Question: I am new to Expression Blend. I want to create a custom user control which consists of an image control. I want to be able to set different image source for each instance of the custom control. I am able to do this in code-behind, but I couldn't find a way to do this directly inside Expression Blend (like what can be done to the image control in property panel). The image control inside the custom control is not accessible in the visual tree. If I change the image source in the custom control xaml, it applies to all instances.
For example in this window visual tree, the custom user control appears only as one item, I couldn't access the image control inside it.

So I want to know is it possible to configure UI elements of a custom user control inside Expression Blend? If so, how?
The reason I am asking is because I am working on Silverlight for Embedded. So the xaml and code-behind are in different projects. Whether it is possible to do this will have an impact on where I put the image resources.
Thanks!
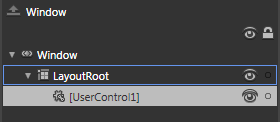
Answer: '''
public partial class UserControl1 : UserControl
{
public ImageSource MyImage
{
get { return (ImageSource)GetValue(MyImageProperty); }
set { SetValue(MyImageProperty, value); }
}
public static readonly DependencyProperty MyImageProperty =
DependencyProperty.Register("MyImage", typeof(ImageSource), typeof(UserControl1));
public UserControl1()
{
InitializeComponent();
}
}
'''
On the XAML
'''
<UserControl x:Class="WpfApplication1.UserControl1"
xmlns="http://schemas.microsoft.com/winfx/2006/xaml/presentation"
xmlns:x="http://schemas.microsoft.com/winfx/2006/xaml"
xmlns:mc="http://schemas.openxmlformats.org/markup-compatibility/2006"
xmlns:d="http://schemas.microsoft.com/expression/blend/2008"
mc:Ignorable="d"
xmlns:me="clr-namespace:WpfApplication1"
d:DesignHeight="300" d:DesignWidth="300">
<Grid>
<Image Source="{Binding MyImage, RelativeSource={RelativeSource
Mode=FindAncestor, AncestorType={x:Type me:UserControl1}}}" />
</Grid>
</UserControl>
'''
Now your User control has MyImage property. Set image to this property from Expression Blend
On the silverlight
'''
<Grid>
<Image Source="{Binding MyImage}" name="MYIMG" />
</Grid>
'''
in code behind
'''
public UserControl1()
{
InitializeComponent();
MYIMG.DataContext = this;// THIS IS IMPORTANT;
}
'''